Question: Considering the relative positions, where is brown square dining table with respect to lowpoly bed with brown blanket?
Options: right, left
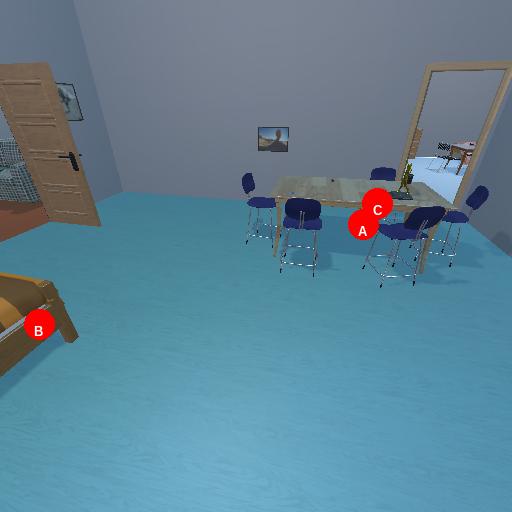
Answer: right